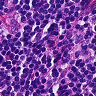
Metastatic tissue present: no